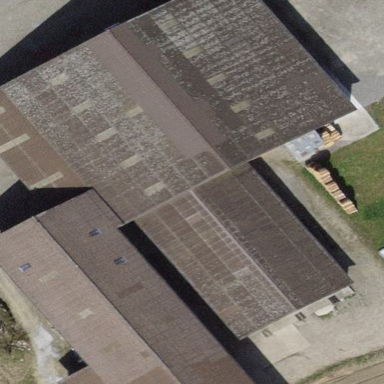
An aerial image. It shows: Farm auxiliary building.